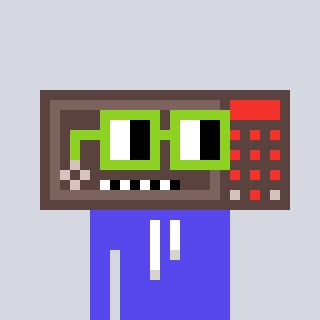
a pixel art character with square light green glasses, a wallsafe-shaped head and a computerblue-colored body on a cool background